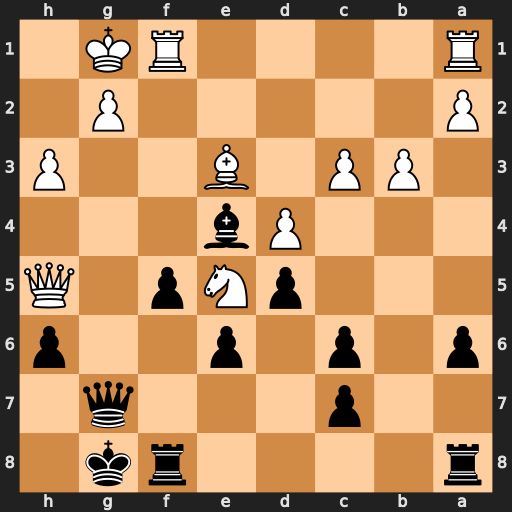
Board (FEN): r4rk1/2p3q1/p1p1p2p/3pNp1Q/3Pb3/1PP1B2P/P5P1/R4RK1
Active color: b
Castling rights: -
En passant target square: -
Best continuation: Qxg2#